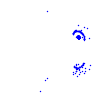
Particle: proton